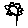
Label: flower